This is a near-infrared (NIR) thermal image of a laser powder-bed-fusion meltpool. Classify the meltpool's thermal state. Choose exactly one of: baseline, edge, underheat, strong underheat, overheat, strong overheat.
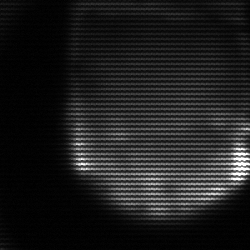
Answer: edge